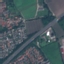
Land use / land cover class: Highway